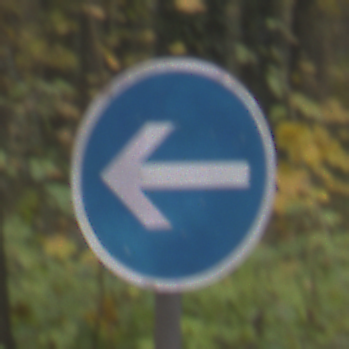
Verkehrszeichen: VorgeschriebeneFahrtrichtungHierLinks
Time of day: MorningAfternoon
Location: Outdoor (Nature)
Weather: Overcast
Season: Autumn
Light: Natural